Question: My program is supposed to read a postfix expression and convert it to infix and prefix using a tree implementation.
the method always give the first element without errasing it and i can't figure out why. Any help will be apreciate.
'''
//tree structur
typedef struct asa {
enum { number_exp,sous_exp_op } type;
union {
int child;
struct {
struct asa* left;
struct asa* right;
char oper; } tree;
} op;
} asa;
//stack
typedef struct stack {
int size;
struct {
asa * element;
struct stack* link;
}e;
} stack;
struct stack *top;
(...)
asa * pop(){
asa* e ;
stack * temp;
if(top->size == 0 ){
printf("ERR0R : empty stack
");
exit (EXIT_FAILURE);
}
else if (top->size >= 1){
temp = top->e.link;
e= top->e.element;
top = temp;
}
return e;
}
void push(asa* node ){
if(top->size == 0 ){
top->e.element = node;
top->e.link = NULL;
top->size++;
}
else if (top->size > 0){
pile * next = (pile*) malloc(sizeof(top));
next = top;
top->e.element = node;
top->e.link = next;
top->size++;
}
}
'''
Logs snapshot:

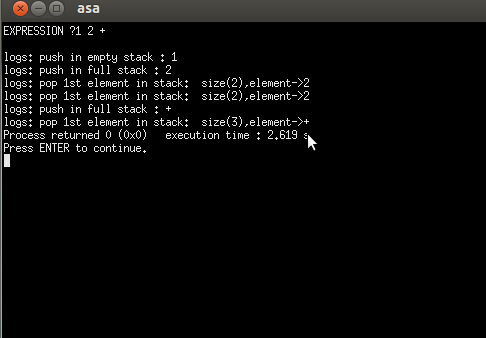
Answer: Your immediate problems are that you are discarding 'next' as soon as you allocate it when 'top->size > 0' and that you are allocating the size for a pointer rather than for the whole struct. To fix them, replace 'next = top' with 'top = next' at the end of the function and fix the 'sizeof' invocation:
'''
else if (top->size > 0){
pile * next = (pile*) malloc(sizeof(*top));
next->e.element = node;
next->e.link = top;
next->size = top->size + 1;
top = next;
}
'''
Also, this implementation of stack feels needlessly complex and error-prone. If you need the stack size, you should maintain the size independently of the nodes of the linked list, not in every individual node. The standard linked list idiom is to represent the empty list (stack) as NULL, so neither push nor pop need any extra code to check for empty stack:
'''
typedef struct stack {
asa *element;
struct stack *next;
} stack;
void push(stack **head, asa *elem)
{
stack *new_head = malloc(sizeof(stack));
new_head->next = head;
new_head->elem = elem;
*head = new_head;
}
asa *pop(stack **head)
{
stack *old_head = *head;
asa *top_elem = old_head->elem;
*head = old_head->next;
free(old_head);
return top_elem;
}
'''